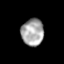
Tissue: skin
Cell type: Endothelial cells
Senescence score: 0.2356
Nuclear area (px): 595
Mean DAPI intensity: 165.607